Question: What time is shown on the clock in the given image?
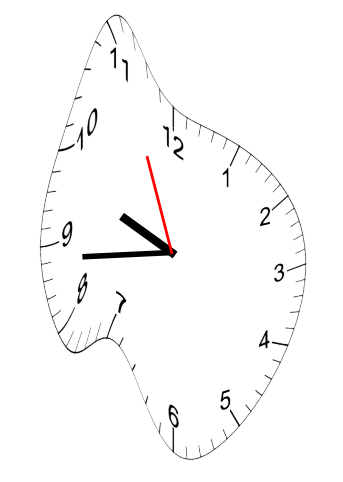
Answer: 09:43:56